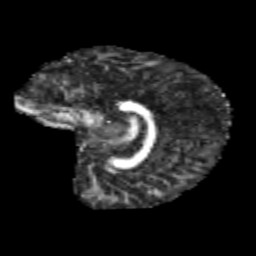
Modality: FA
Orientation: sagittal
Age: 10
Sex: male
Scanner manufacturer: siemens
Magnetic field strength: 3 T
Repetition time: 3.8 s
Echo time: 0.07 s